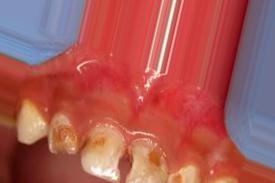
Condition: Caries